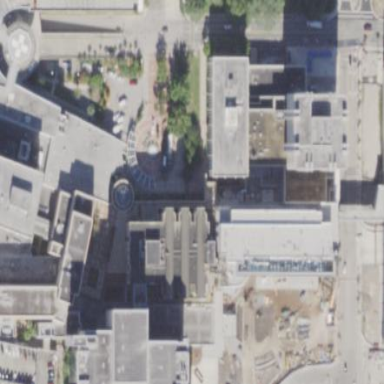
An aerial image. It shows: Healthcare facility identified as hospital.